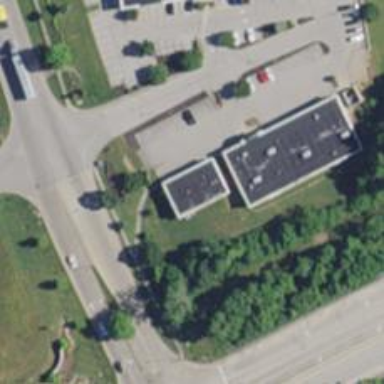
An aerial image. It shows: Veterinary facility.